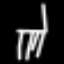
Label: chair